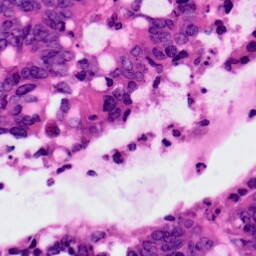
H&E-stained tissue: Colon